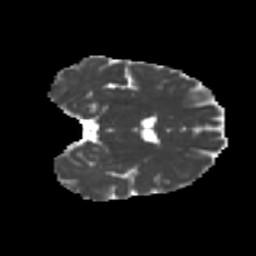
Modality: MD
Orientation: coronal
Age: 49
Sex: female
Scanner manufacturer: ge
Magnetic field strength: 3 T
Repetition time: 7.8 s
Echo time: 0.0611 s